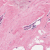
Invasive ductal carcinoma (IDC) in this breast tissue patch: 0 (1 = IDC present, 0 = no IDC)